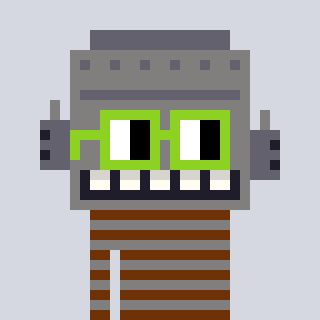
a pixel art character with square light green glasses, a robot-shaped head and a bluegrey-colored body on a cool background